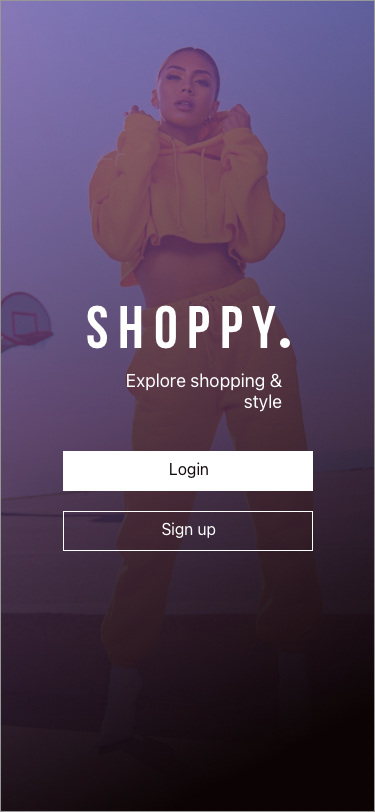
Text in this UI design:
Sign up
Login
Shoppy
Explore shopping & style